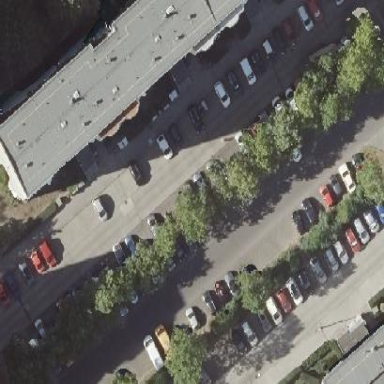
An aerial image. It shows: Street side parking area.